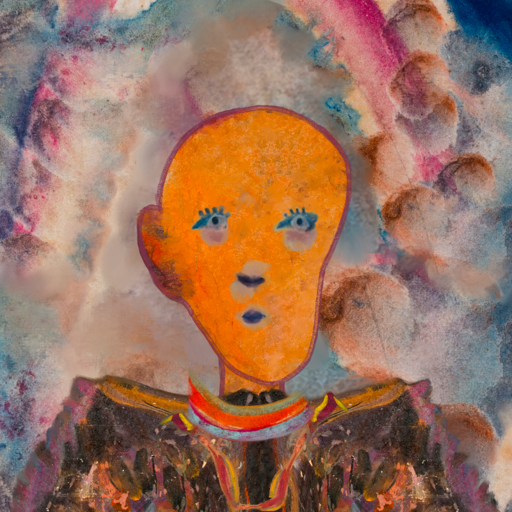
Background: Rupkatha, Head And Neck Front: Hypocrite, Face Front: Hill_Girl, Bust: Gypsy_Queen, Hair Front: Blank, Head Accessory: Blank, Second Necklace: Gypsy_Mother_1, Necklace: Sisters, Baby: Blank